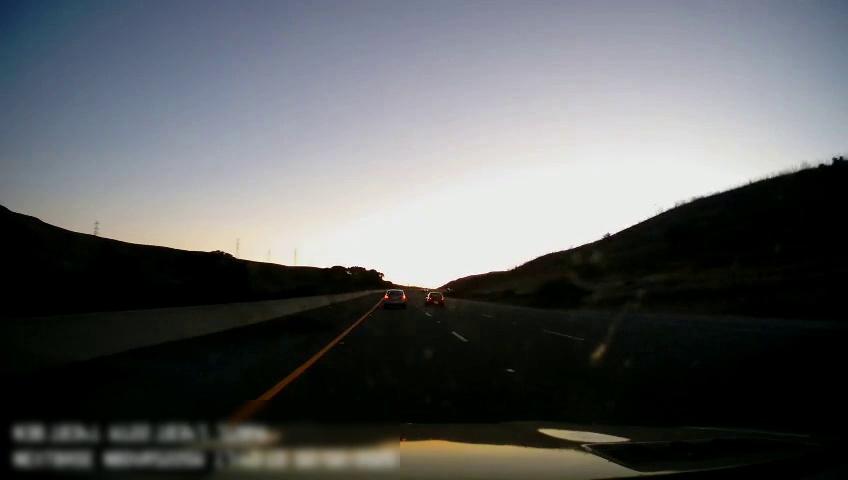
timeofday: Day
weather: Sunny
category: Drivable Space
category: Vehicles | Car
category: Vehicles | Car
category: Lanes | Alternate Lane
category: Lanes | Current Lane
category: Lanes | Current Lane
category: Lanes | Alternate Lane